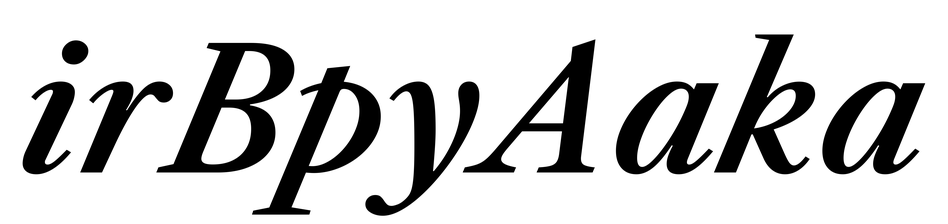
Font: LibreCaslonText-Italic_SemiBold_Italic